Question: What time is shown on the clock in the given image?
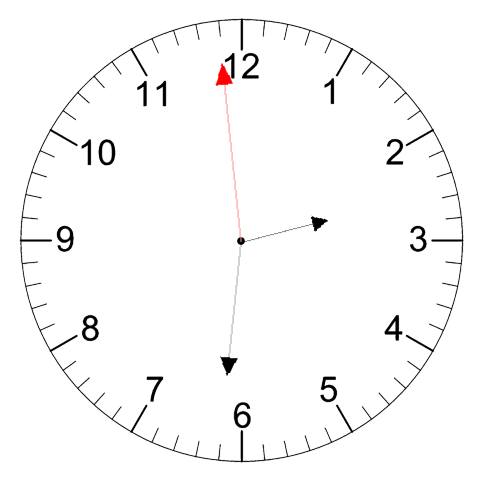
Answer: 02:30:59